Interaction volume radius: 5 \u00c5
Interaction volume height: 25 \u00c5
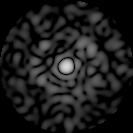
Disorder parameter: 0.8536